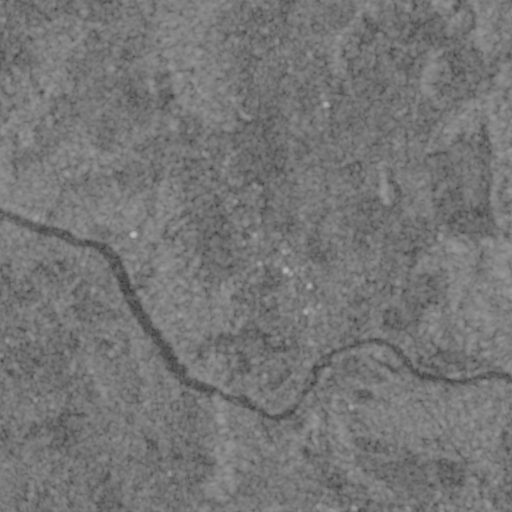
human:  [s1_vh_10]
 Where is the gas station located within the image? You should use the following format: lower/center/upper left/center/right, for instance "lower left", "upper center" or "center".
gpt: The gas station is located in the lower right of the image.
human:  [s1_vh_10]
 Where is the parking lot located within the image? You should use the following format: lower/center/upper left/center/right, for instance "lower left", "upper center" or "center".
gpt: The parking lot is located in the lower center of the image.
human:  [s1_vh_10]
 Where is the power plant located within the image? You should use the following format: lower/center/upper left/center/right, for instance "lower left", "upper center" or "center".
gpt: There is no power plant in the image.

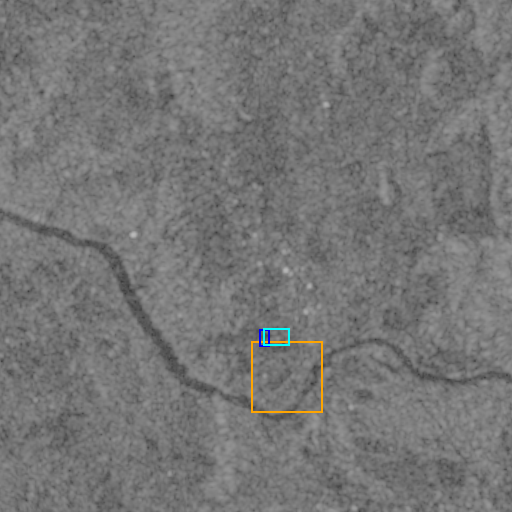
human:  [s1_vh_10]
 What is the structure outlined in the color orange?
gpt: The structure outlined in orange is a park.
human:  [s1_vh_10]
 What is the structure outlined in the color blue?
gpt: The structure outlined in blue is a parking lot.
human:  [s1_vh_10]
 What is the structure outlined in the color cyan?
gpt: The structure outlined in cyan is a building.
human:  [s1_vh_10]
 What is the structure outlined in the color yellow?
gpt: There is no yellow outline.